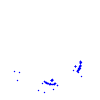
Particle: pion